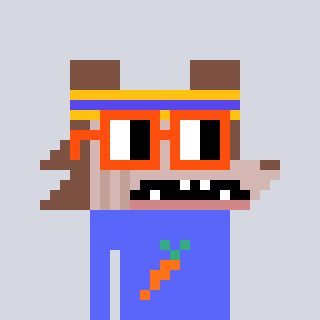
a pixel art character with square orange glasses, a werewolf-shaped head and a purple-colored body on a cool background